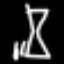
Label: hourglass